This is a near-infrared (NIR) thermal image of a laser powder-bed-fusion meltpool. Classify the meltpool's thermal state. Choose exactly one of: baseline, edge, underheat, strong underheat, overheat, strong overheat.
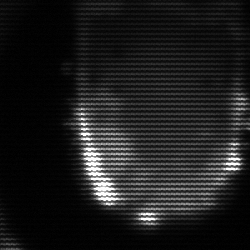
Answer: baseline